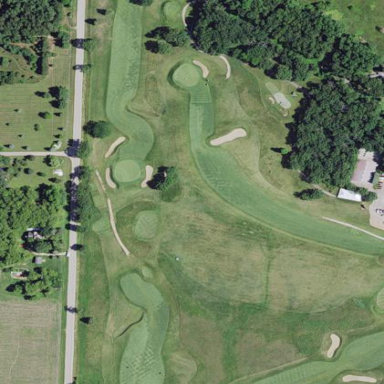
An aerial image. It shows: Rough grassy area used for golf.